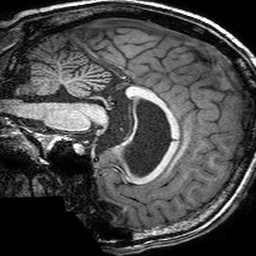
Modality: T1w
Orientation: sagittal
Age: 23
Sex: male